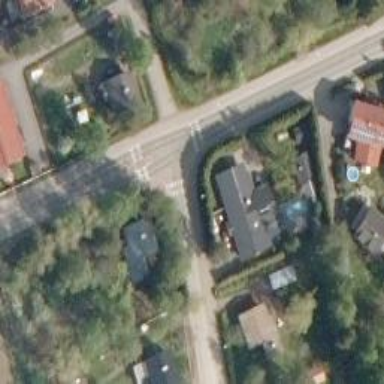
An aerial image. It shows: Uncontrolled zebra crossing on the road.